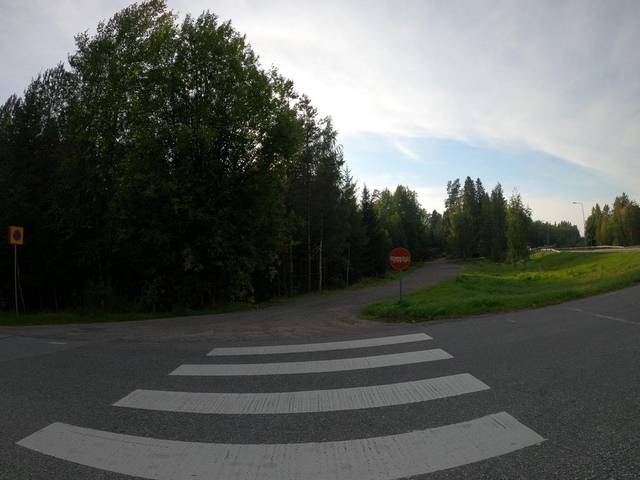
Region: Finland
Coordinates: 62.245, 25.673